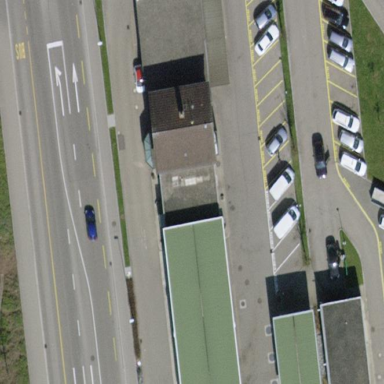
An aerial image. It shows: Gabled roof on retail building.